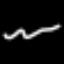
Label: squiggle